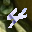
Label: 4